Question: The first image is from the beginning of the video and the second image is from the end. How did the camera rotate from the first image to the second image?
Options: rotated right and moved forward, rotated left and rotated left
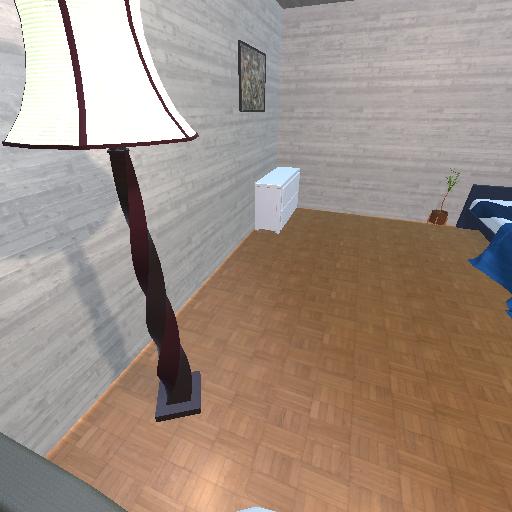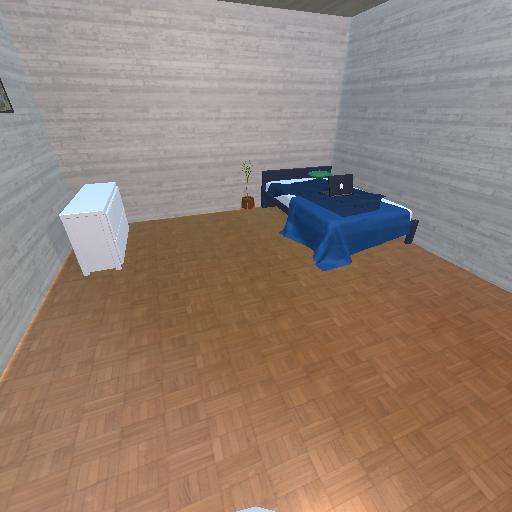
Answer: rotated right and moved forward